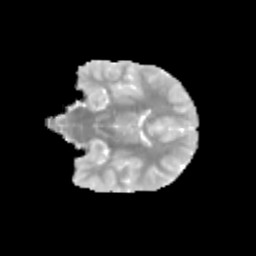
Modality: MD
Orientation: coronal
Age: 12
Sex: female
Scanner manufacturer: siemens
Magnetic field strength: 3 T
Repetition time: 3.8 s
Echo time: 0.07 s